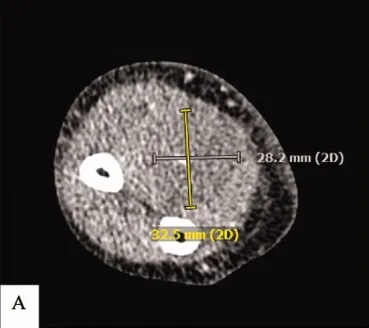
CT Right upper extremity with IV contrast. (A) Axial CT demonstrating a hypodense nonenhancing intramuscular collection within the volar compartment measuring at least 12.3 x 3 x 3 cm.
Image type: radiology (ct)